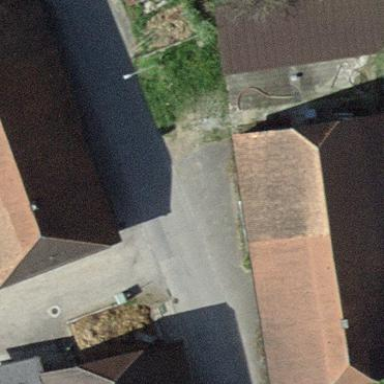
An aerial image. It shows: Farm building.